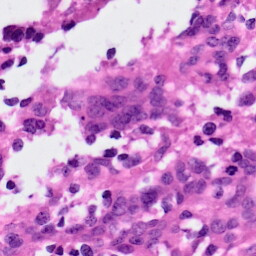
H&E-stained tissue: Ovarian